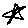
Label: star